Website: macys
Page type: billing-address
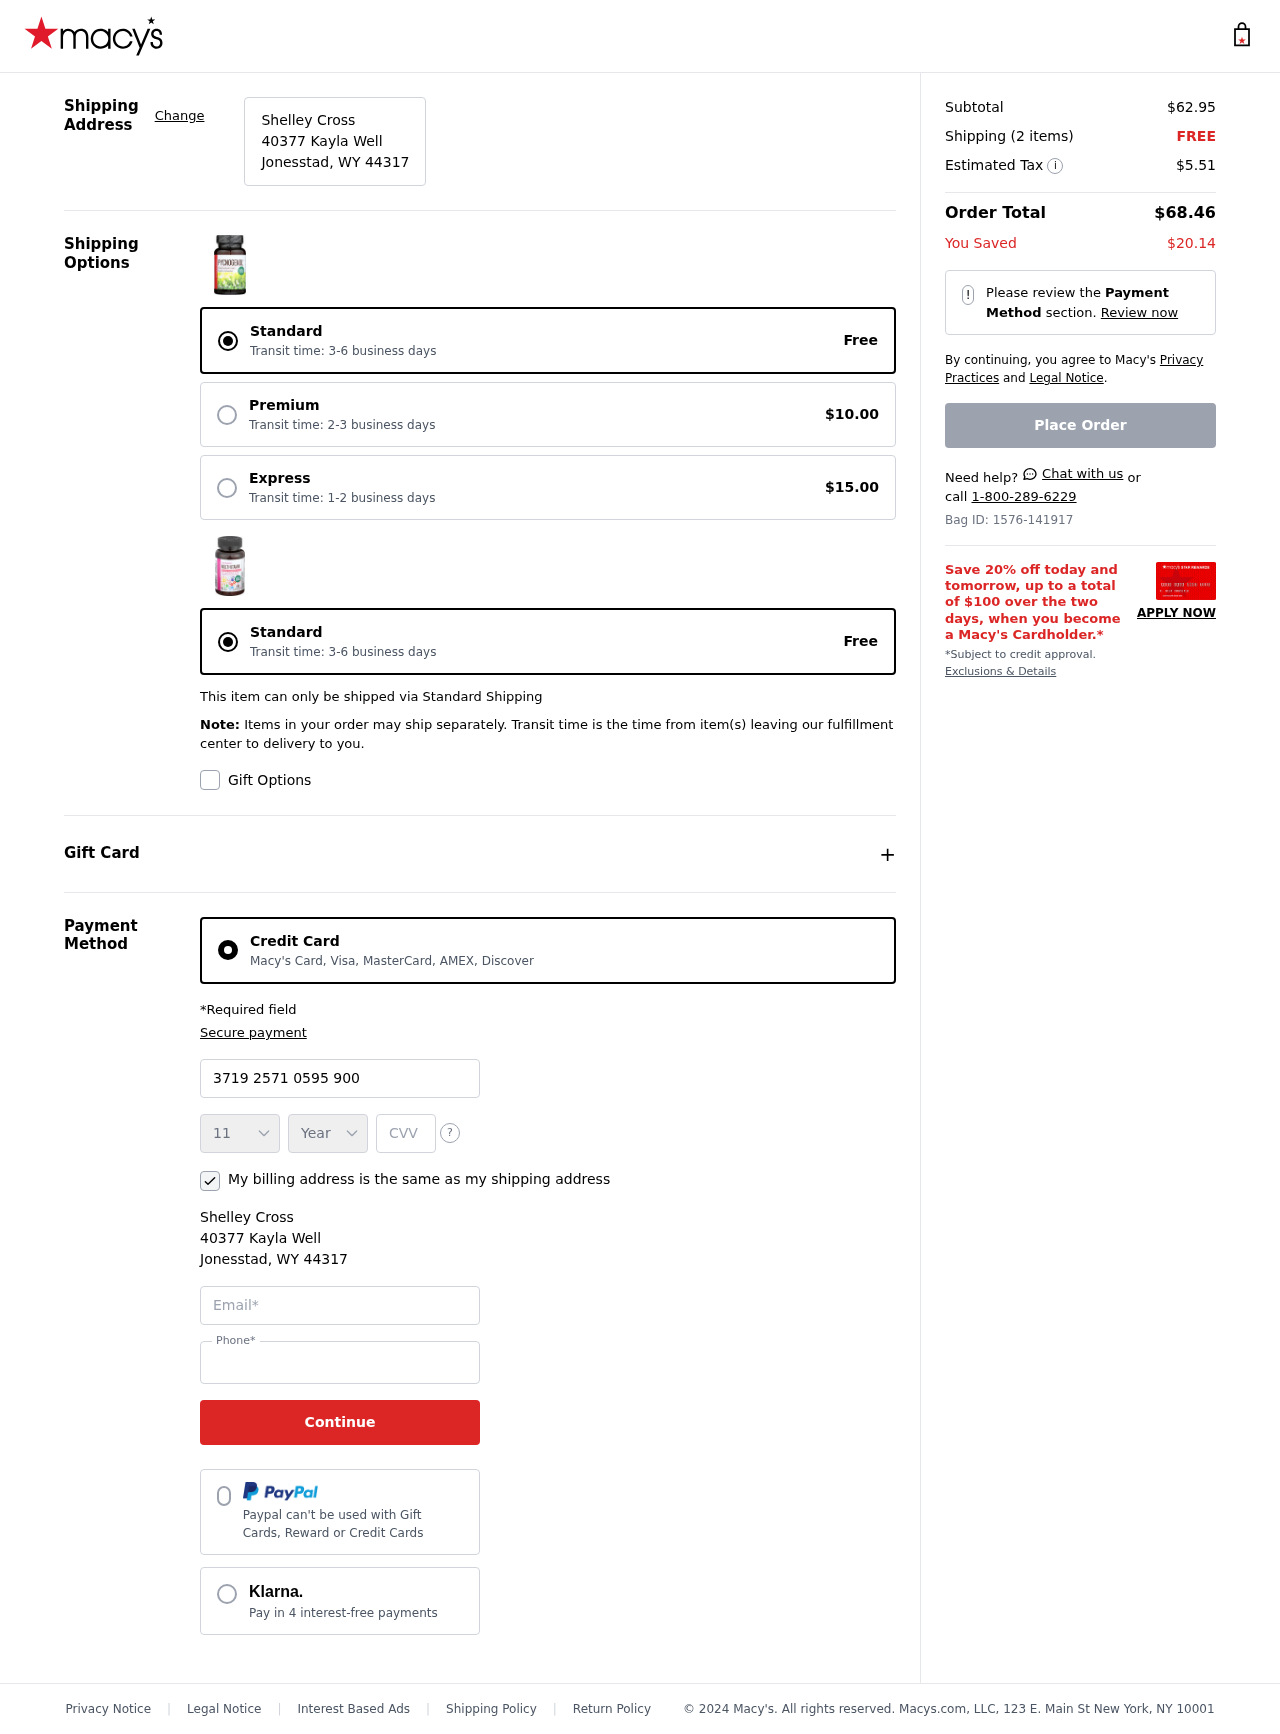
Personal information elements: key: PII_CARD_CVV
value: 1180
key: PII_CARD_EXPIRY_MONTH
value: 11
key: PII_CARD_EXPIRY_YEAR
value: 29
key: PII_CARD_NUMBER
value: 3719 2571 0595 900
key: PII_CITY_STATE_ZIP
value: Jonesstad, WY 44317
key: PII_EMAIL
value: shelley.cross@yahoo.com
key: PII_FULLNAME
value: Shelley Cross
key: PII_PHONE
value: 2912572829
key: PII_STREET
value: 40377 Kayla Well
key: PII_FULLNAME2
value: Shelley Cross
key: PII_CITY
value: Jonesstad
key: PII_STATE_ABBR
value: WY
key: PII_POSTCODE
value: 44317
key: PII_POSTCODE_FULL
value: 44317
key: PII_CITY_STATE
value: Jonesstad, WY
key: PII_POSTCODE_NUMERIC
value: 44317
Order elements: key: ORDER_SUBTOTAL
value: $62.95
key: ORDER_NUM_ITEMS
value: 2
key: ORDER_SHIPPING_COST
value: FREE
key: ORDER_TAX
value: $5.51
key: ORDER_TOTAL
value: $68.46
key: ORDER_SAVINGS
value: $20.14
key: ORDER_ID
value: Bag ID: 1576-141917